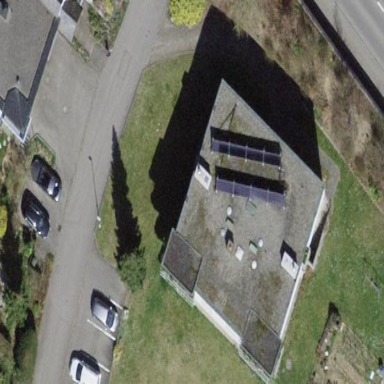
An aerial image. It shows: Building with apartments and flat roof.